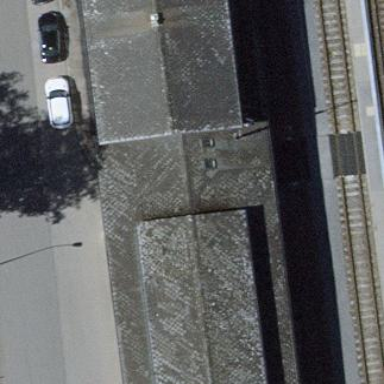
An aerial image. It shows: Train station building.